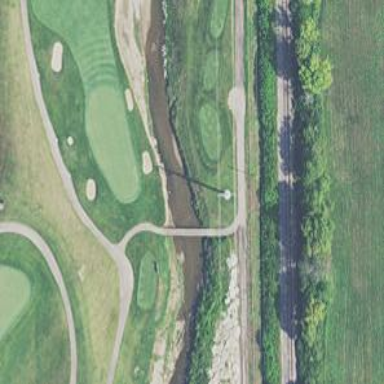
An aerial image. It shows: Path designated for golf carts.